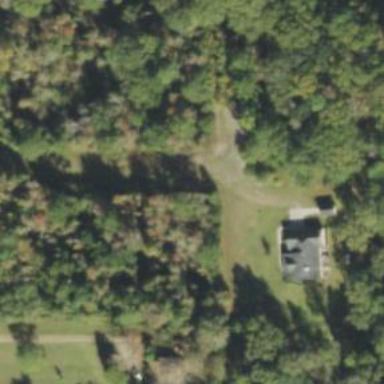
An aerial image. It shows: Driveway leading to service road.